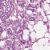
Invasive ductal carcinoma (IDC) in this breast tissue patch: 1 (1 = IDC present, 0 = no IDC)